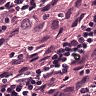
Metastatic tissue present: yes